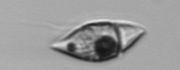
Label: Amphidinium